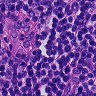
Metastatic tissue present: no